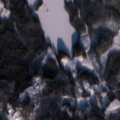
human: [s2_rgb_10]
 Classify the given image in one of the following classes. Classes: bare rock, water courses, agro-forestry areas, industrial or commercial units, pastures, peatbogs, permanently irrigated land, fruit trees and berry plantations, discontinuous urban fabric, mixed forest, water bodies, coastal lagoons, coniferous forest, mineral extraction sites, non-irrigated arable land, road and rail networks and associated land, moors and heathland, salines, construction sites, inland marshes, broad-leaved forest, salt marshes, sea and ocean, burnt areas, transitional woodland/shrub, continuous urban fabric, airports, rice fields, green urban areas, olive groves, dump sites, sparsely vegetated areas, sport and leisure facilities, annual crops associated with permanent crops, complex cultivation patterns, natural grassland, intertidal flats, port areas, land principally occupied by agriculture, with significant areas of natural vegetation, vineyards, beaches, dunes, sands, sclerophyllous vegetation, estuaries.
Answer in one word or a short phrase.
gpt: land principally occupied by agriculture, with significant areas of natural vegetation, broad-leaved forest, coniferous forest, mixed forest, transitional woodland/shrub, water bodies